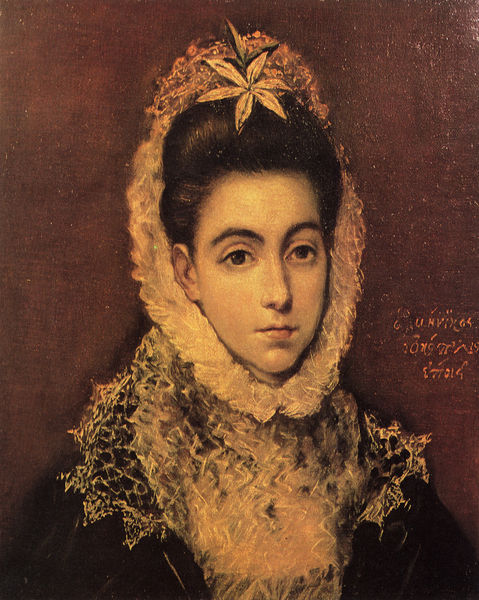
Titel: Bildnis einer jungen Frau
Künstler: El Greco
Standort: London
Institution: Warwick House, Collection  Rothermere
Schlagwörter: blätter, dunkel, gemälde, schatten, umhang, weiß, grün, mädchen, ausschnitt, blume, braun, brust, dunkelbraun, elegant, frankreich, frau, frisur, haar, hell, hintergrund, kleid, licht, mund, nase, ohr, schmuck, schwarz, blick, blüte, dame, rot, schal, schleier, tuch, beige, haube, malerei, symbolismus, jacke, jung, mütze, augen, barock, blass, federn, gesicht, kragen, pelz, spitze, bild, bildnis, hals, portrait, porträt, signatur, öl, kirche, pastos, haare, mantel, realismus, sitzend, adel, spitzen, blatt, augenbrauen, blas, blässe, brustbild, bruststück, en face, front, frontal, kinn, krone, lippen, ohren, prinzessin, renaissance, rosa, schön, seide, traurig, oval, adelige, deutschland, kopfbedeckung, dutt, schrift, wangen, italien, russland, sepia, ölgemälde, fancy, hat, oil, red, white, women, black, collar, dark, dress, face, female, gray, hair, lace, lady, nose, old, painting, woman, yellow, zopf, ernst, grübchen, inschrift, schmal, maler, melancholisch, hochgesteckt, picture, pink, brown, hochsteckfrisur, wange, augenbraue, selbstporträt, umriss, betrachter, blütenblätter, unterschrift, stern, künstler, text, kopfputz, ehefrau, kranz, lilie, krause, aufschrift, amulett, sad, flower, food, greek, brauntöne, griechisch, mittelalter, background, ear, girl, head, orange, young, griechenland, blumenkranz, bleich, eyes, noble, spanish, adelig, adlige, blickkontakt, spitzenkragen, königin, blumenschmuck, light, bust, decoration, gattin, kopfschmuck, shadow, chin, coat, fur, head dress, mouth, scarf, el greco, durchbrochen, writing, smile, photo, kaputze, würdevoll, victorian, person, tülle, russisch, royal, cape, cheeks, cloak, geschmückt, rendering, ears, circles, eye, lines, top, beautiful, lips, pale, shoulders, stare, mantilla, cheek, eyebrows, umrahmen, orthodox, rich, clothing, greco, forehead, brock, gräfin, nobel, würdig, star, haarputz, royalty, veil, words, serious, monochromatic, ruff, femal, ugly, princess, queen, hood, portrai, wife, tonal, hairstyle, el, portait, huge scarf, längliches gesicht, muted, brows, throat, mistress, somber, big eyes, woan, unique, note, vintage, stole, delicate, mose, rennaissance, dark eyes, lids, eyelash, large eyes, xvii, hair pin, lacy, eyelid, serous, frilly, hawaiian\, black], afce, ss, portraitfrau, ieyes, epios, mmouth, clohting, spannish